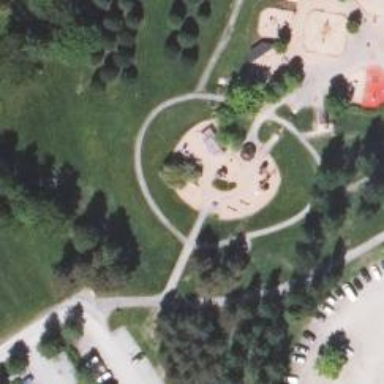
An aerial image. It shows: Springy playground.